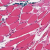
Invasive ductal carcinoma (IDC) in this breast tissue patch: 0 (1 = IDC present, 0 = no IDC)